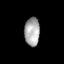
Tissue: lung
Cell type: Endothelial cells
Senescence score: 0.5575
Nuclear area (px): 426
Mean DAPI intensity: 168.401